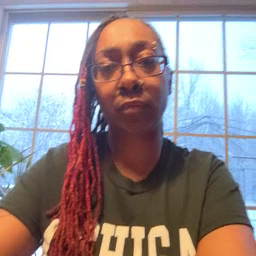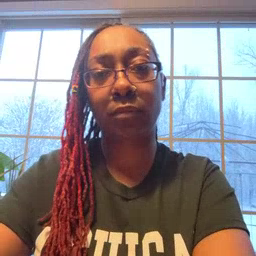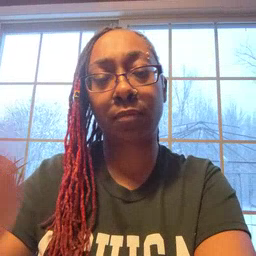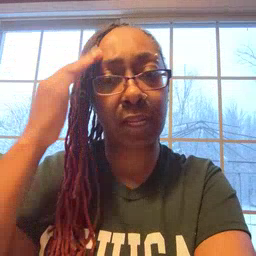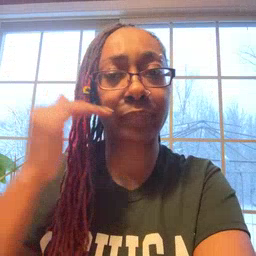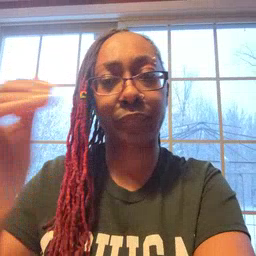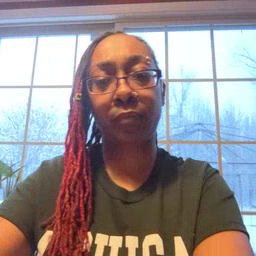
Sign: head